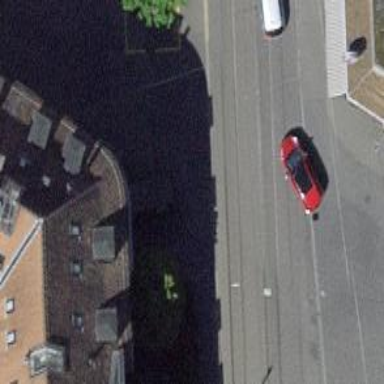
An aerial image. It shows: Kerb serving as barrier.